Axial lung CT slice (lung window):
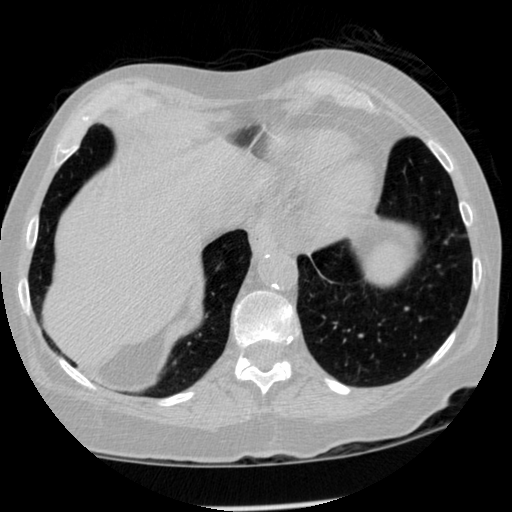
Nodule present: no